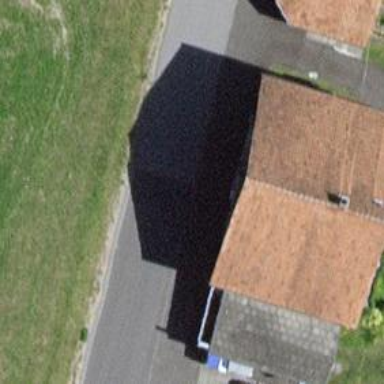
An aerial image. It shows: Convenience shop.